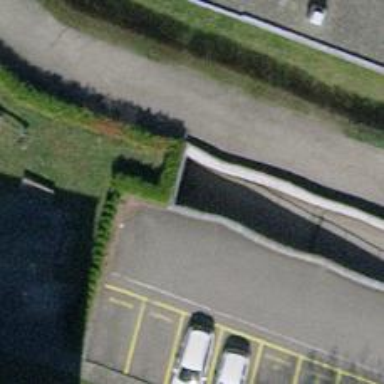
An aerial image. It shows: Parking entrance.